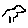
Label: bird